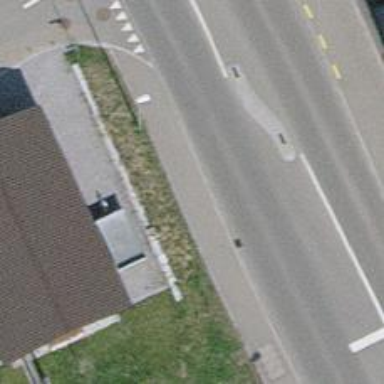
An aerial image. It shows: Asphalt sidewalk along the footway.